Question: I'm tryin' to import some data from a textfile to my JTable..
I wrote some code to do this:
'''
JMenuItem Open = new JMenuItem("Open gegevens");
Open.addActionListener(new ActionListener() {
public void actionPerformed(ActionEvent arg0) {
readTXT();
}
});
mnNewMenu.add(Open);
public void readTXT(){
try{
String readLine = null;
File file = new File("Resultaten.txt");
FileReader reader = new FileReader(file);
BufferedReader bufReader = new BufferedReader(reader);
while((readLine = bufReader.readLine()) != null) {
String[] splitData = readLine.split("; ");
System.out.println(splitData.length);
String match= splitData[0];
String set= splitData[1];
String spelertje1= splitData[2];
String gamesspeler1= splitData[3];
String streep= splitData[4];
String gamesspeler2= splitData[5];
String spelertje2= splitData[6];
String setwinnaartje= splitData[7];
String matchwinnaartje= splitData[8];
model.addRow(new Object[] { match,set, spelertje1, gamesspeler1,
streep, gamesspeler2, spelertje2, setwinnaartje, matchwinnaartje });
System.out.println("okidokii");
}
reader.close();
}
catch(IOException e){
JOptionPane.showMessageDialog(null, "Error");
e.printStackTrace();
}
}
'''
In my opinion this should work but yet i got this :
'''
Exception in thread "AWT-EventQueue-0" java.lang.ArrayIndexOutOfBoundsException: 1
at TennisKlassement.readTXT(TennisKlassement.java:888)
at TennisKlassement$14.actionPerformed(TennisKlassement.java:807)
at javax.swing.AbstractButton.fireActionPerformed(AbstractButton.java:2028)
at javax.swing.AbstractButton$Handler.actionPerformed(AbstractButton.java:2351)
at javax.swing.DefaultButtonModel.fireActionPerformed(DefaultButtonModel.java:387)
at javax.swing.DefaultButtonModel.setPressed(DefaultButtonModel.java:242)
at javax.swing.AbstractButton.doClick(AbstractButton.java:389)
at javax.swing.plaf.basic.BasicMenuItemUI.doClick(BasicMenuItemUI.java:809)
at com.apple.laf.AquaMenuItemUI.doClick(AquaMenuItemUI.java:137)
at javax.swing.plaf.basic.BasicMenuItemUI$Handler.mouseReleased(BasicMenuItemUI.java:850)
at java.awt.Component.processMouseEvent(Component.java:6414)
at javax.swing.JComponent.processMouseEvent(JComponent.java:3275)
at java.awt.Component.processEvent(Component.java:6179)
at java.awt.Container.processEvent(Container.java:2084)
at java.awt.Component.dispatchEventImpl(Component.java:4776)
at java.awt.Container.dispatchEventImpl(Container.java:2142)
at java.awt.Component.dispatchEvent(Component.java:4604)
at java.awt.LightweightDispatcher.retargetMouseEvent(Container.java:4618)
at java.awt.LightweightDispatcher.processMouseEvent(Container.java:4279)
at java.awt.LightweightDispatcher.dispatchEvent(Container.java:4209)
at java.awt.Container.dispatchEventImpl(Container.java:2128)
at java.awt.Window.dispatchEventImpl(Window.java:2492)
at java.awt.Component.dispatchEvent(Component.java:4604)
at java.awt.EventQueue.dispatchEventImpl(EventQueue.java:717)
at java.awt.EventQueue.access$400(EventQueue.java:82)
at java.awt.EventQueue$2.run(EventQueue.java:676)
at java.awt.EventQueue$2.run(EventQueue.java:674)
at java.security.AccessController.doPrivileged(Native Method)
at java.security.AccessControlContext$1.doIntersectionPrivilege(AccessControlContext.java:86)
at java.security.AccessControlContext$1.doIntersectionPrivilege(AccessControlContext.java:97)
at java.awt.EventQueue$3.run(EventQueue.java:690)
at java.awt.EventQueue$3.run(EventQueue.java:688)
at java.security.AccessController.doPrivileged(Native Method)
at java.security.AccessControlContext$1.doIntersectionPrivilege(AccessControlContext.java:86)
at java.awt.EventQueue.dispatchEvent(EventQueue.java:687)
at java.awt.EventDispatchThread.pumpOneEventForFilters(EventDispatchThread.java:296)
at java.awt.EventDispatchThread.pumpEventsForFilter(EventDispatchThread.java:211)
at java.awt.EventDispatchThread.pumpEventsForHierarchy(EventDispatchThread.java:201)
at java.awt.EventDispatchThread.pumpEvents(EventDispatchThread.java:196)
at java.awt.EventDispatchThread.pumpEvents(EventDispatchThread.java:188)
at java.awt.EventDispatchThread.run(EventDispatchThread.java:122)
'''
In fact i do understand the problem.. The String splitdata has only one string to hold. yet i intialised it whit the split method..
my txtfiles looks like this :

This is the code i used to write my jtable to txtfile:
'''
public void writeTXT(){
try {
File file = new File("Resultaten.txt");
PrintWriter os = new PrintWriter(file );
System.out.println(os);
os.println("");
for (int row = 0; row < table.getRowCount(); row++) {
for (int col = 0; col < table.getColumnCount(); col++) {
//os.print(table.getColumnName(col));
os.print(";");
os.print(table.getValueAt(row, col) + " ")
System.out.println("ok");
}
os.println("");
}
os.close();
System.out.println("Done!");
} catch (IOException e1) {
// TODO Auto-generated catch block
e1.printStackTrace();
}
}
'''
For your knowledge, nothing happens with the jtable when using this method....
Thanks for your kind response
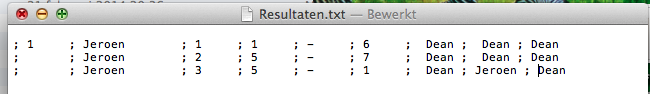
Answer: > The String splitdata has only one string to hold. yet i intialised it whit the split method..
So why did you paste all the code related to the table? Your problem is with the splitting of the text into tokens.
Based on your code it looks like you are writing out a 'semi-colon and a tab character', but it looks like the split is using a 'semi-colon and a space character', so you don't get the tokens your expect.
You can write a simple <URL> to test this:
public class Main
'''
{
public static void main(String[] args)
{
String text = "; one; two; three; four";
for (String word: text.split("; "))
// for (String word: text.split("; "))
System.out.println(word);
}
}
'''
When you post a question only post the relevant information to understand the problem.